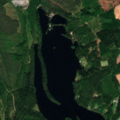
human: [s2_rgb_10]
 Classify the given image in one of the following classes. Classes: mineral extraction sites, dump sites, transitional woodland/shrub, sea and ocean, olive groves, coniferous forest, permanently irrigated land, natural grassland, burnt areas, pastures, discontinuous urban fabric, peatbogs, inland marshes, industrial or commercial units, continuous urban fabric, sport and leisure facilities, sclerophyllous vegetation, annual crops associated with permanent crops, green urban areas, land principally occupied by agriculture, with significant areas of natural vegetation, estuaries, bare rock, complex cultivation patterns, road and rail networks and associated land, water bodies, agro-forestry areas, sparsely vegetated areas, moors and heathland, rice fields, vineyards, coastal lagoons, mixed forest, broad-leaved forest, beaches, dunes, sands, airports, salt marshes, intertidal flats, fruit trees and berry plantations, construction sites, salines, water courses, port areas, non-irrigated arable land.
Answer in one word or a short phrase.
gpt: non-irrigated arable land, land principally occupied by agriculture, with significant areas of natural vegetation, broad-leaved forest, coniferous forest, mixed forest, water bodies